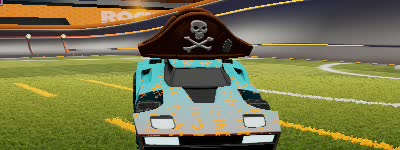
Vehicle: breakout